Question: When I go to Android SDK Manager from eclipse and trying to Install new packages it doesn't allow me to install any of them.
Most of these new packages depends on installing "Android API 17 SDK platform". But the "Android API 17 SDK platform" doesn't load in the list on the Android SDK Manager for me to install.
Following is a screenshot of the message it displaying to avoid installation.
Would be grateful if someone can guide me through this. Thanks.

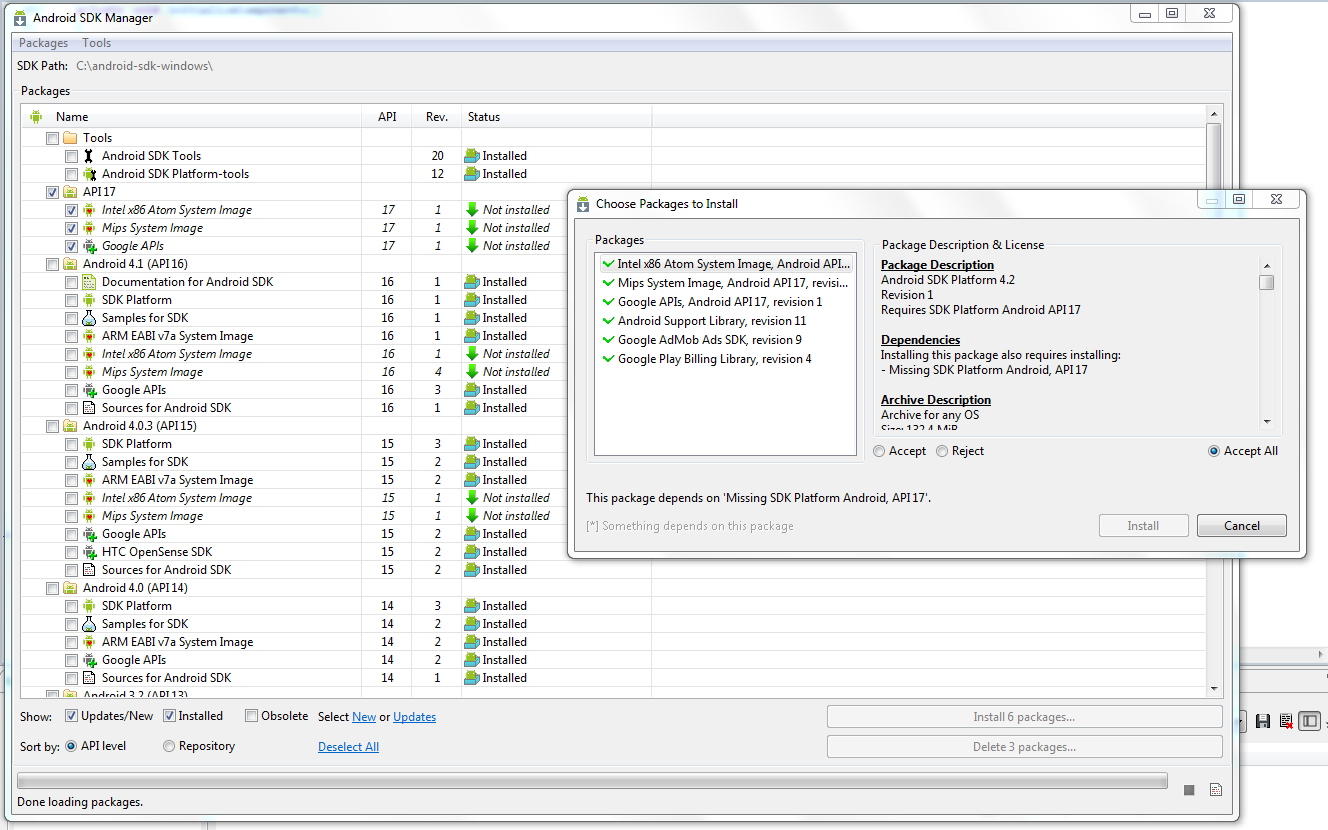
Answer: Clear the Cache under Tools ---> Options or disable it entirely. I've had problems before with packages not showing because of Cache.
After that Make sure the correct Sites are enabled and the Filters under Packages are correct. Then Reload the List or Restart SDK Manager.
Your still using Platform tools v12, the current one is v16. Probably because of Cache you cant update the tools and in the old tools some things wont show at all. If none of this works install the current v21 SDK with v16 Platform tools from the Android developer homepage.
This is probably a form of this known issue in R20:
<URL>
> "Explanation: The SDK Manager in Tools 20.0.0 now has a cache
mechanism -- it keeps a local copy of small manifest XML files to
perform a faster start when opened. There's also a mechanism to
automatically update the cache. However in Tools 20.0.0 and 20.0.1,
that refresh is broken and in some conditions the manager will not
show new tools that are available unless a reload is performed.
Clearing the SDK Manager cache or manually forcing a reload forces the
manager to get the latest manifest."